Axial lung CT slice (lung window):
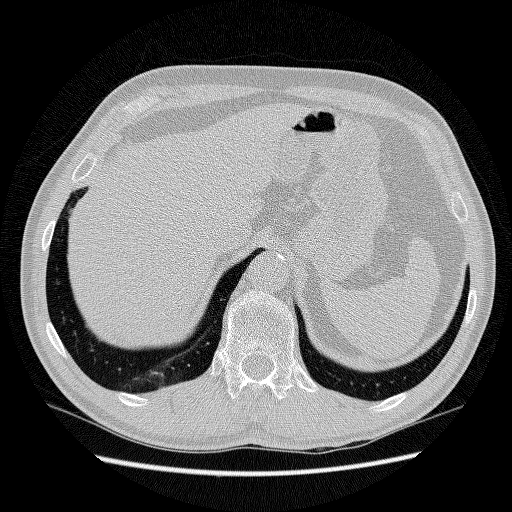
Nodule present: no